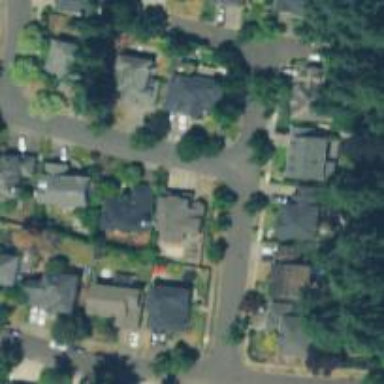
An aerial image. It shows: Residential road with sidewalk on the left.